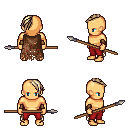
a pixel art fantasy rpg character, male body template, human, tanned skin, brown tattered cape, red pants, white blonde long mohawk hairstyle, cloth bracers, spear, four views (front, back, left, right), 2x2 character sprite sheet, small pixel art, hard edges, no anti-aliasing